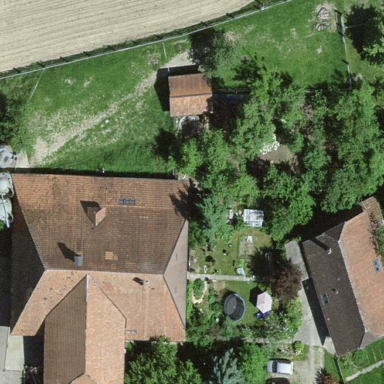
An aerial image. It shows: Farm building.